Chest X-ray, AP view. Patient: 62 years old, sex F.
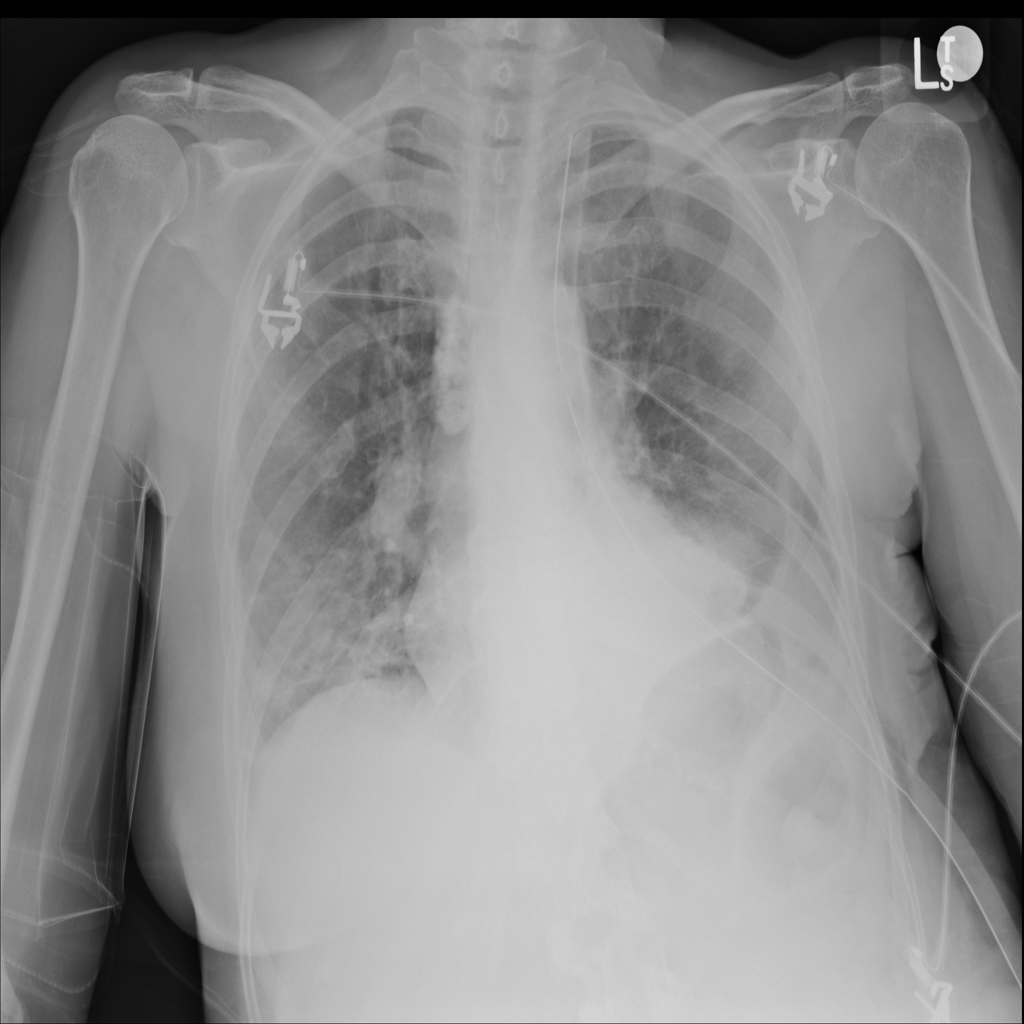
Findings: Effusion